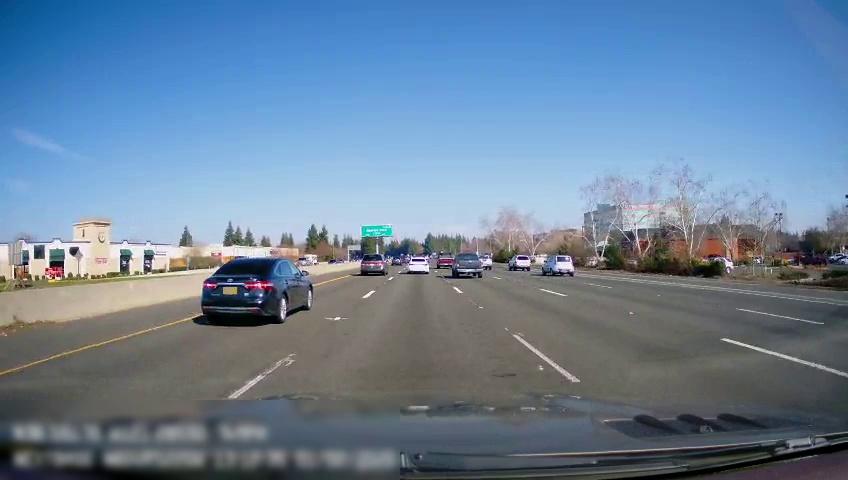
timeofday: Day
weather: Sunny
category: Vehicles | Truck
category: Vehicles | Truck
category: Drivable Space
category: Vehicles | Truck
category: Vehicles | Car
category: Vehicles | Truck
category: Vehicles | Truck
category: Vehicles | Car
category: Vehicles | Car
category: Vehicles | Truck
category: Vehicles | Car
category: Vehicles | SUV
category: Vehicles | Car
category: Vehicles | SUV
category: Vehicles | Car
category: Vehicles | Car
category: Lanes | Alternate Lane
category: Lanes | Alternate Lane
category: Lanes | Alternate Lane
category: Lanes | Alternate Lane
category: Lanes | Alternate Lane
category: Lanes | Current Lane
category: Lanes | Current Lane
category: Lanes | Alternate Lane
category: Traffic | Signs